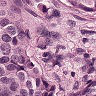
Metastatic tissue present: yes